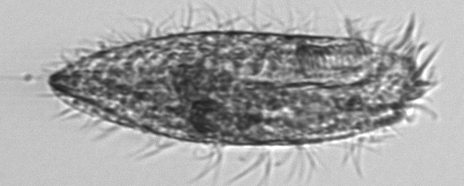
Label: Euplotes_morphotype1